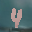
Label: 4